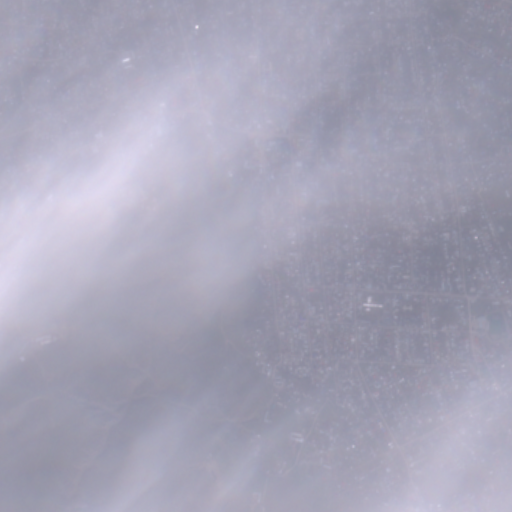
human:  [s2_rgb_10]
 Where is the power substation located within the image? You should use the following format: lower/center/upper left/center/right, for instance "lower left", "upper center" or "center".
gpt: The power substation is located in the lower center of the image.
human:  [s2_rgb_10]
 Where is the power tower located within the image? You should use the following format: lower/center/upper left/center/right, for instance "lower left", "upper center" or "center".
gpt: The power tower is located in the lower of the image.
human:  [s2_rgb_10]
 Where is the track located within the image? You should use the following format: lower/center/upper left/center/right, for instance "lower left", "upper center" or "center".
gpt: There is no track in the image.